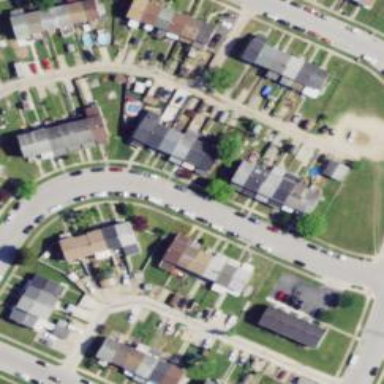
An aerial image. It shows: Neighborhood.